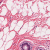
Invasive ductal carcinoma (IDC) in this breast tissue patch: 0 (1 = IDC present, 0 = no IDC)